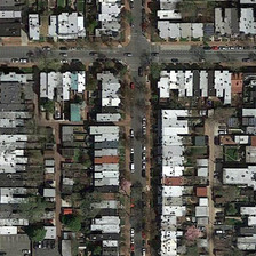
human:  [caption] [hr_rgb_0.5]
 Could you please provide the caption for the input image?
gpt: There are two roads in the residential area that intersect with parking cars.

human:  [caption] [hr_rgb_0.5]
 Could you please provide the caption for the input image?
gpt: There is an intersection between a car and two roads.

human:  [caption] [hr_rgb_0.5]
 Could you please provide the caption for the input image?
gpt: rows of residential houses with white roofs are in this area .

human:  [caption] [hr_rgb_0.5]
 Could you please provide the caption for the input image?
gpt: There are two roads in the residential area that intersect the parked cars.

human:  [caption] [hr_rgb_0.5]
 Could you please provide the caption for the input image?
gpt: There is a two-way intersection with cars parked in the residential area.